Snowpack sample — Buffalo Mountain, Silverthorne, Colorado, USA (1/25/25, 10:11 AM MST)
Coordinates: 39.6222, -106.1139
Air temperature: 22 °F
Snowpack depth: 110 cm
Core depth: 10 cm
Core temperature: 46.4 °F
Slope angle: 12°, slope face: 102°
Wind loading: high
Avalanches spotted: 0
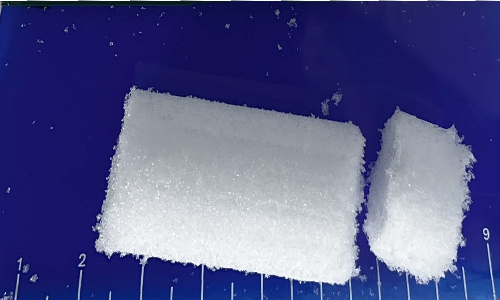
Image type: core
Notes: No avalanches nearby, collected on the outskirts of a fire break 15 meters from the treeline, on way to Buffalo and Red Mountain